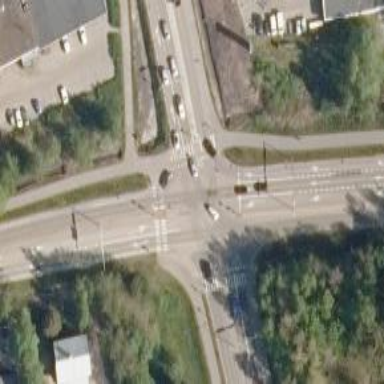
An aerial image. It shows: Secondary road with asphalt surface at junction.